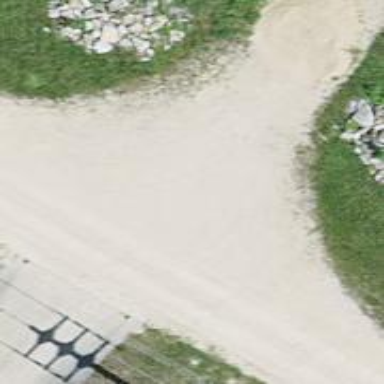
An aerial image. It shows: Path with ground surface. The track is of grade1 quality.